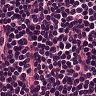
Metastatic tissue present: no